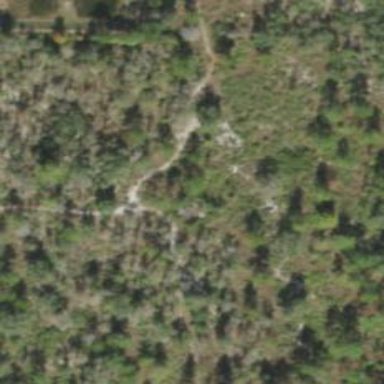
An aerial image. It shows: Path.